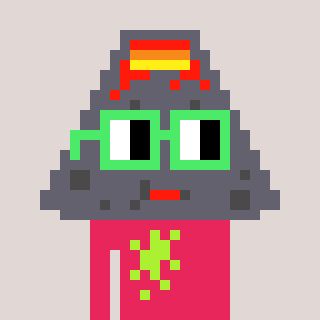
a pixel art character with square light green glasses, a volcano-shaped head and a redpinkish-colored body on a warm background